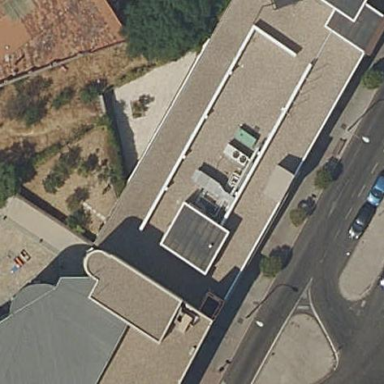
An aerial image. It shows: Public building.